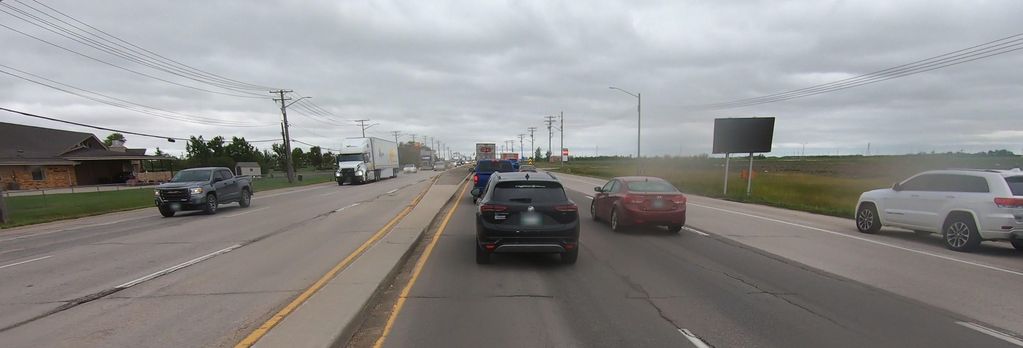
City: winnipeg